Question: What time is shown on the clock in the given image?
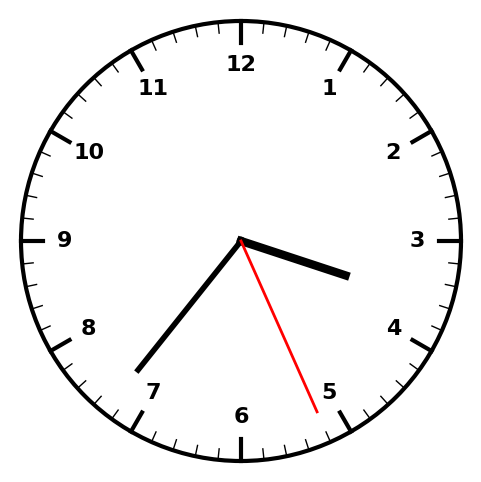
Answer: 03:36:26